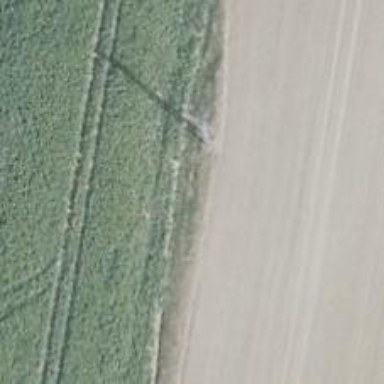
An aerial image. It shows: Power pole.